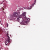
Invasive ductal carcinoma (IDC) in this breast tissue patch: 0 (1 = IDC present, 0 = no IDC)